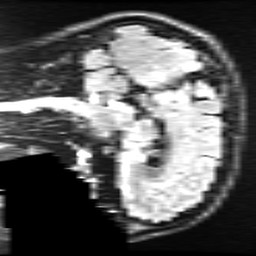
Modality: FLAIR
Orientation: sagittal
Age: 20
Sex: male
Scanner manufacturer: ge
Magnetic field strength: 3 T
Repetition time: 11 s
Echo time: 0.1497 s